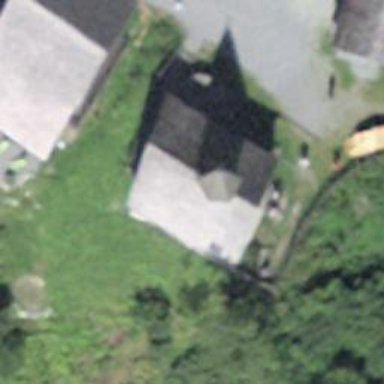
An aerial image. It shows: Chapel that serves as place of worship.